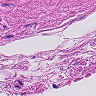
Metastatic tissue present: no